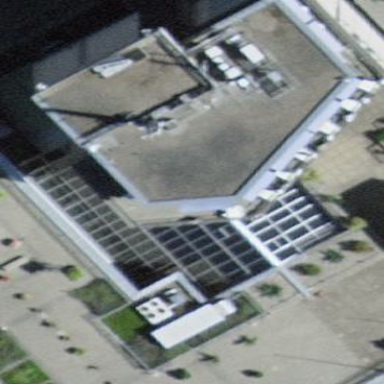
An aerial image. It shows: Hotel building with flat concrete roof.